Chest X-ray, AP view. Patient: 71 years old, sex M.
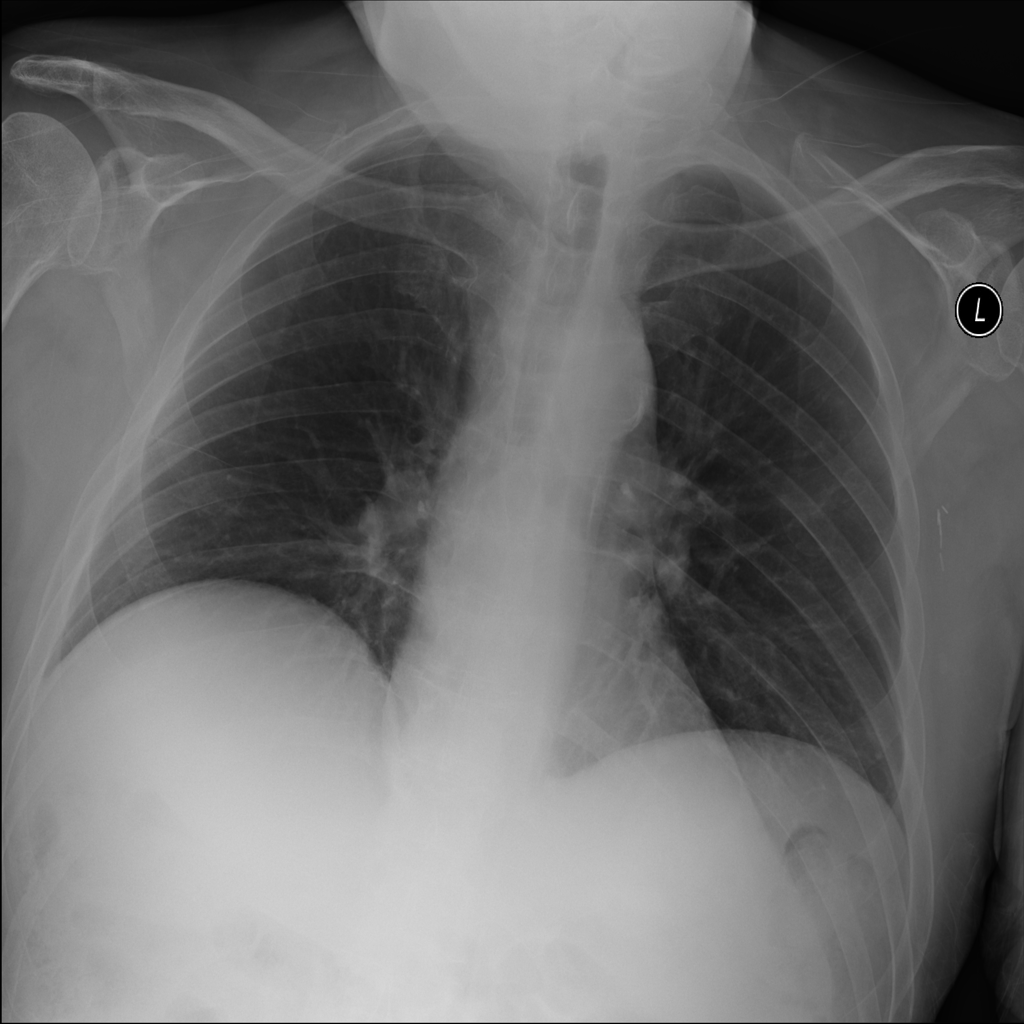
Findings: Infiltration